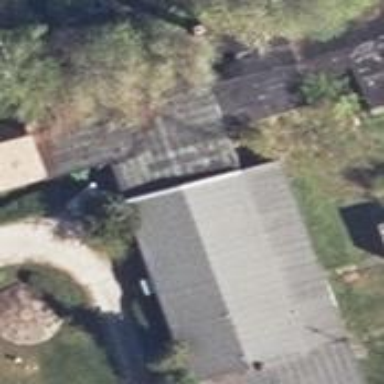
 oriented along the structure. The roof is painted grey."